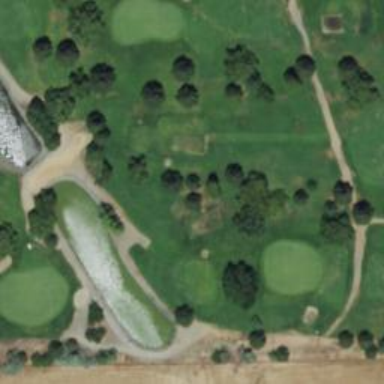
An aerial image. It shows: Golf tee.